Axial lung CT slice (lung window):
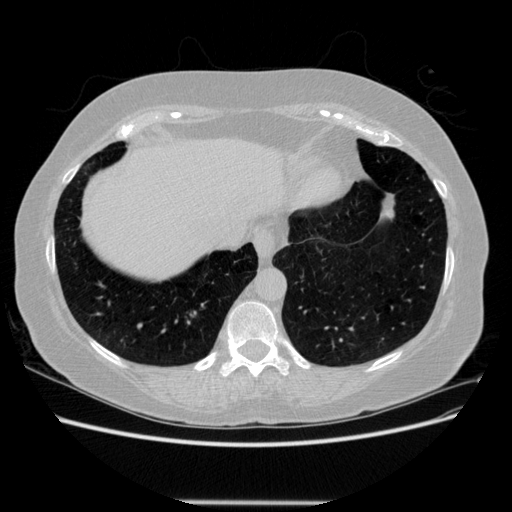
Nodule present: no